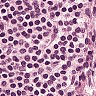
Metastatic tissue present: no